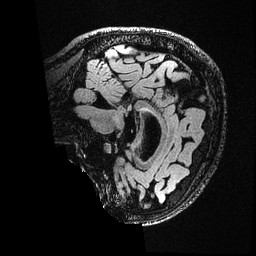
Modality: FLAIR
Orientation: sagittal
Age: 25
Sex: female
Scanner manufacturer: ge
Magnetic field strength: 3 T
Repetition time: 4.802 s
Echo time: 0.1163 s